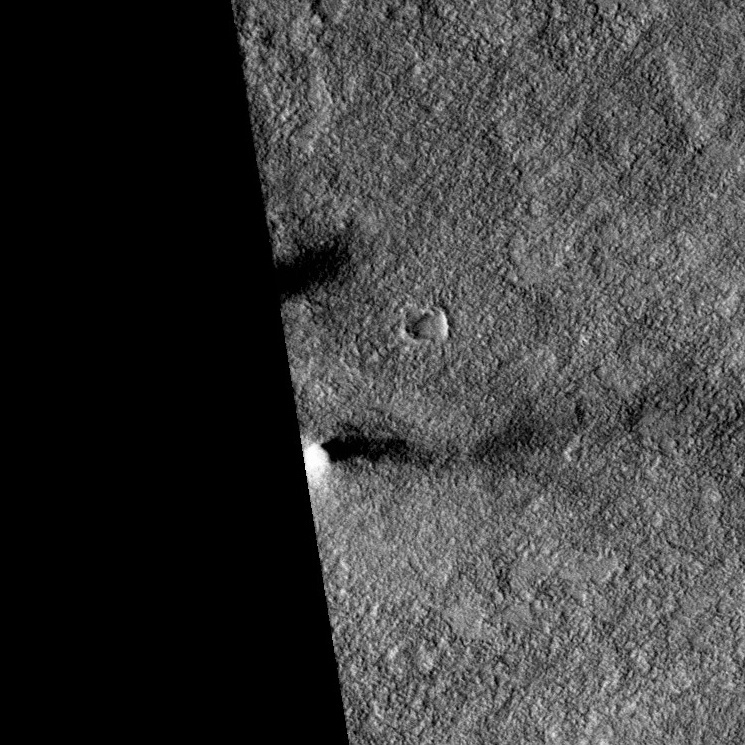
Label: dustdevil